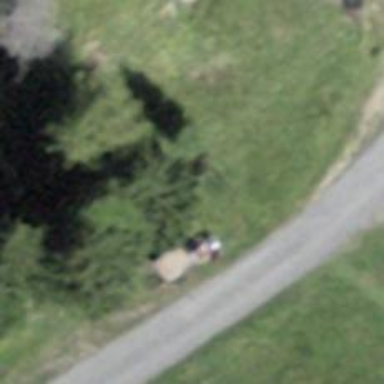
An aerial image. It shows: Bench.